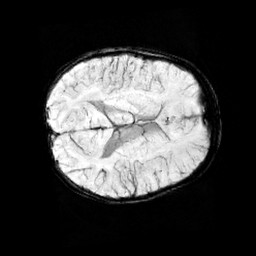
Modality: minIP
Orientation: axial
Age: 11
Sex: female
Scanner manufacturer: siemens
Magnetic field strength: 3 T
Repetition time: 0.027 s
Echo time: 0.02 s